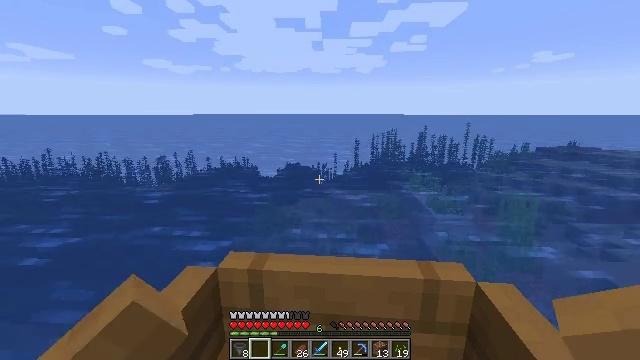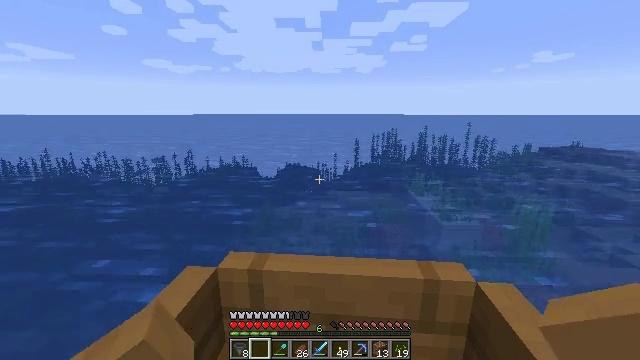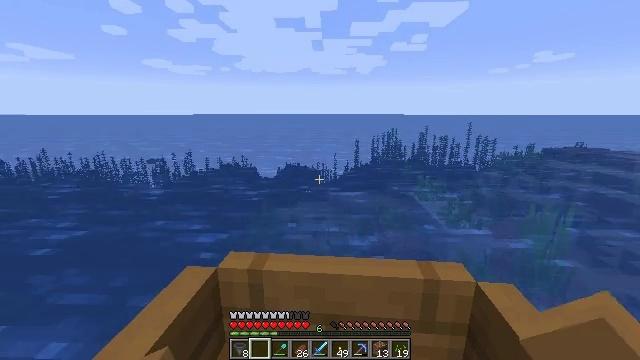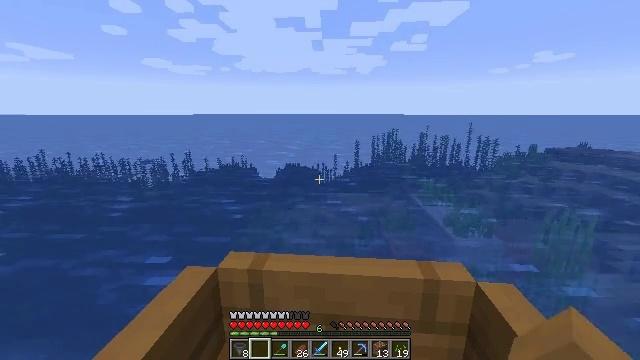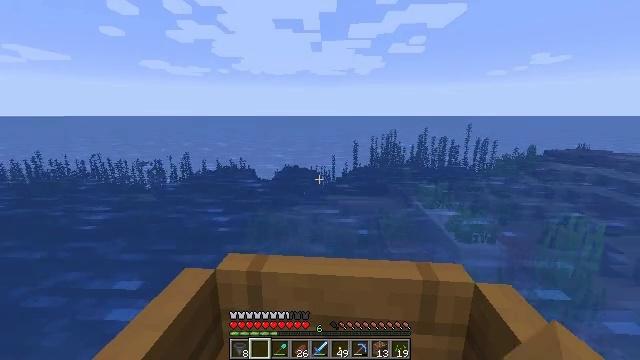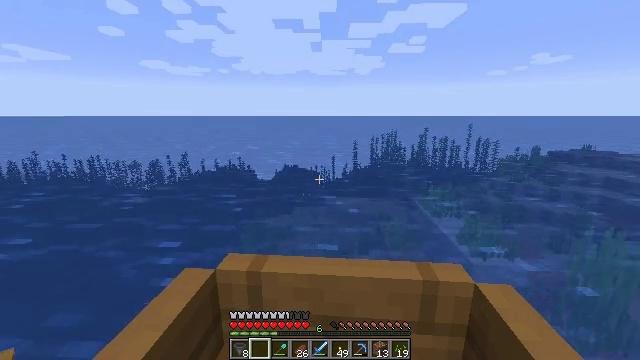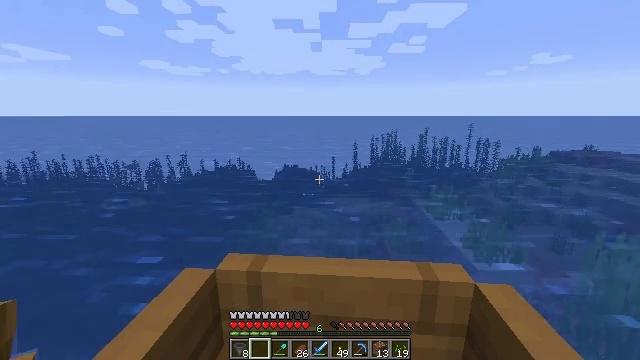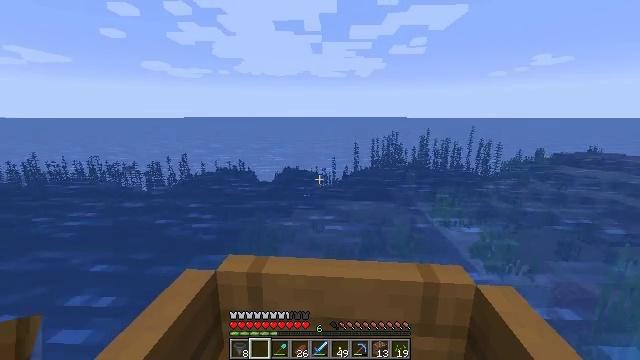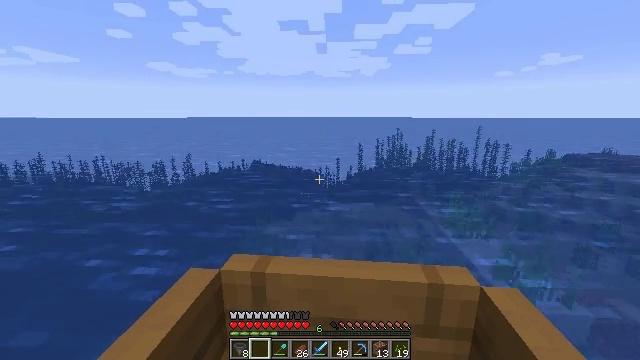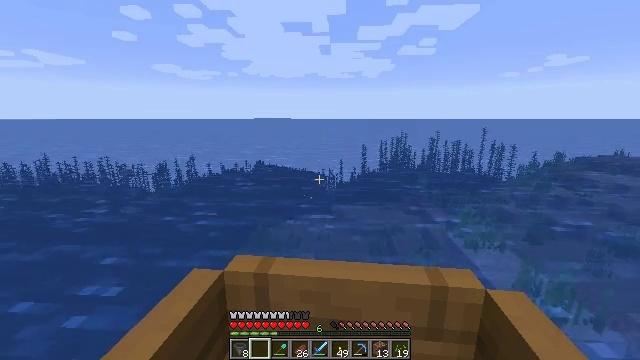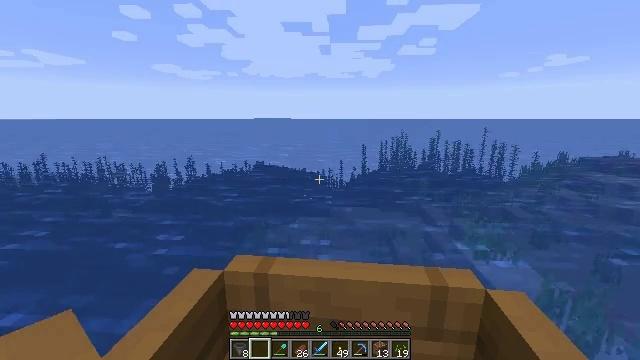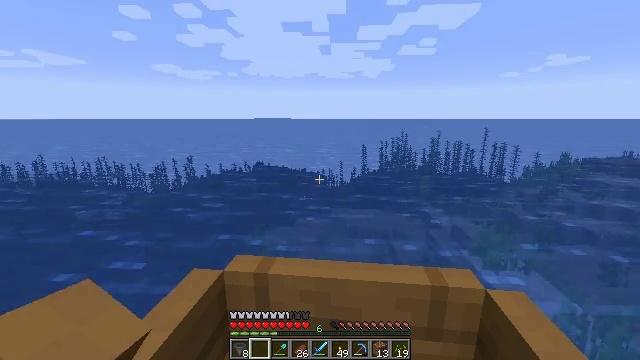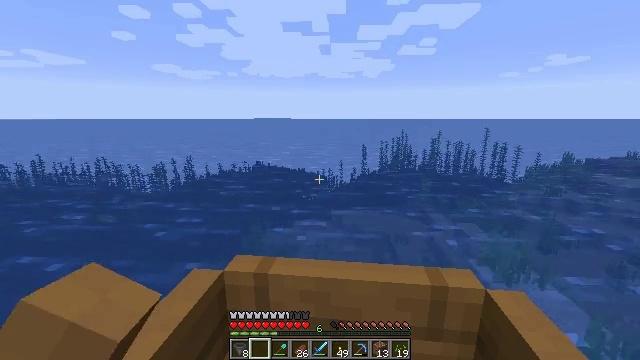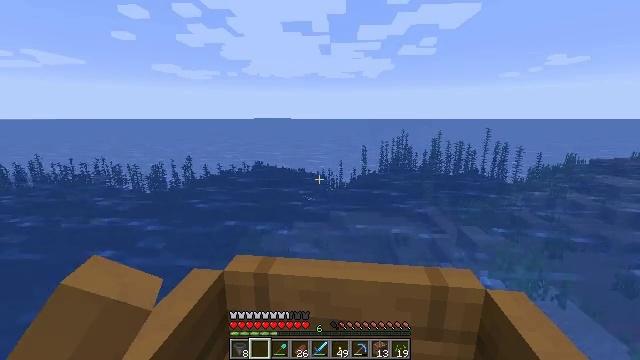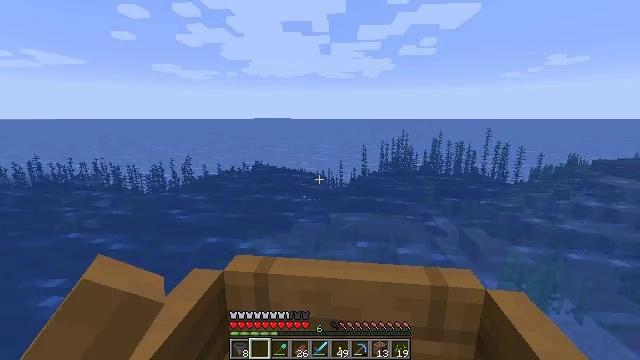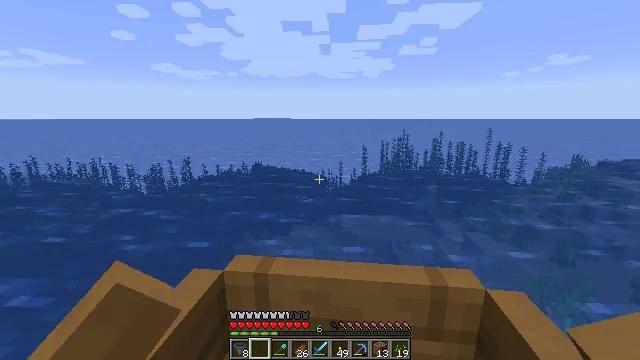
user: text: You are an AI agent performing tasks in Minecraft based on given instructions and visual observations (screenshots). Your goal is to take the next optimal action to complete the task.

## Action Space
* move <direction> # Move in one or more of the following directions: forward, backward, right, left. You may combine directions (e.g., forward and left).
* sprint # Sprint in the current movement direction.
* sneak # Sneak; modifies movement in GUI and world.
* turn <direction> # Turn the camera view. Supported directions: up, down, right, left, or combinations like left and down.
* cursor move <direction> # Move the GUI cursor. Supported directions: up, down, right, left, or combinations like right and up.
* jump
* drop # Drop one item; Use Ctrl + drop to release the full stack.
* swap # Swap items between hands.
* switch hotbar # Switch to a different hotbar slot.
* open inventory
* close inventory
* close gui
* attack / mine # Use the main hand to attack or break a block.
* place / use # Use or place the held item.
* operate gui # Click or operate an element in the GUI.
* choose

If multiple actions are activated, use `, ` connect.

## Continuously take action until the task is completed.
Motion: motion action
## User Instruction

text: Break the cactus block.
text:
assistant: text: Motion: move forward
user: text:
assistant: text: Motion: move forward
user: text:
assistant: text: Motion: move forward
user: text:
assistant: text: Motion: move forward
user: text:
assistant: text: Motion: move forward
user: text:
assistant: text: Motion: move forward
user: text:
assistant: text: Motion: move forward
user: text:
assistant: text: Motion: move forward
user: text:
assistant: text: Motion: move forward
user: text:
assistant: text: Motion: move forward
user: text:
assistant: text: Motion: move forward
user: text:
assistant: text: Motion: move forward
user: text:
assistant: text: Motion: move forward
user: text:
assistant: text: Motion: move forward
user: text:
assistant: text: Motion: move forward
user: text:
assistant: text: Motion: move forward
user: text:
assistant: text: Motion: move forward
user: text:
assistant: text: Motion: move forward
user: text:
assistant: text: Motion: move forward
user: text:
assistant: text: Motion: move forward
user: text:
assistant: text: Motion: move forward
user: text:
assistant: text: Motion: move forward
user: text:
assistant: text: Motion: move forward
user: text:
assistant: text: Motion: move forward
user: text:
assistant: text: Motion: move forward
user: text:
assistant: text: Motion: move forward
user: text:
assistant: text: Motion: move forward
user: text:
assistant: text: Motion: move forward
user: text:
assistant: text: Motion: move forward
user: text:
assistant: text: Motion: move forward